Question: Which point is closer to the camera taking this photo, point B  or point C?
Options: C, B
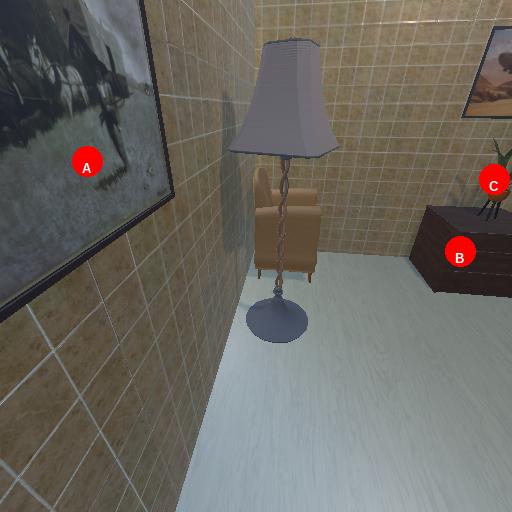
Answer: C